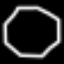
Label: octagon